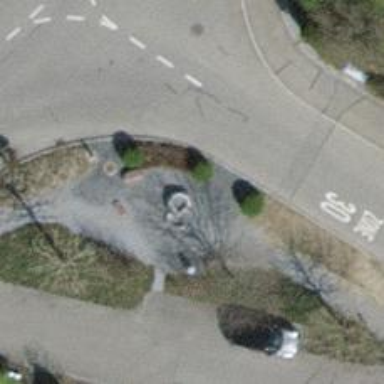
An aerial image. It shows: Beautiful fountain.